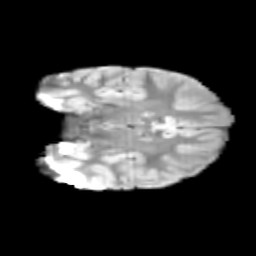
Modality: T2w
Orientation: coronal
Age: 9
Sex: male
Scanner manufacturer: siemens
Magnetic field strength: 3 T
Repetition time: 3.8 s
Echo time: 0.07 s